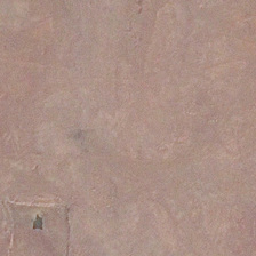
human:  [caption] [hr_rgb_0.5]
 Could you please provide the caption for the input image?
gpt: A square of land on a leaking wasteland.

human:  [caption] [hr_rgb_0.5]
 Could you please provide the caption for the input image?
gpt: There is nothing in the desert.

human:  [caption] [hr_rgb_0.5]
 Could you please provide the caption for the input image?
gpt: A square of soil on a bare, leaking wasteland.

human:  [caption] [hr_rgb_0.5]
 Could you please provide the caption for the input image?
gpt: Square land on a bare, leaking wasteland.

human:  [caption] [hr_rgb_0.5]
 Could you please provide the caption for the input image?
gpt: There is nothing on the moor.